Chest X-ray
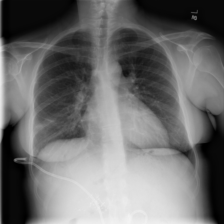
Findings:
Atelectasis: positive
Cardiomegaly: negative
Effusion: negative
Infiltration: negative
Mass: negative
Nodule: negative
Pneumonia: negative
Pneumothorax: negative
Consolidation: negative
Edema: negative
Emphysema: negative
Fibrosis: negative
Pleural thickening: negative
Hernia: negative